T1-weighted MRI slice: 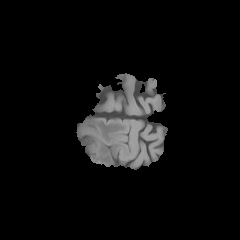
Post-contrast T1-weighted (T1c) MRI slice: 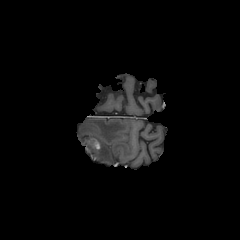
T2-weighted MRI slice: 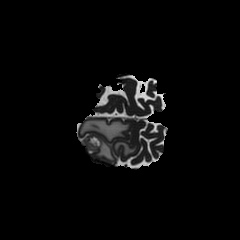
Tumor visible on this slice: yes